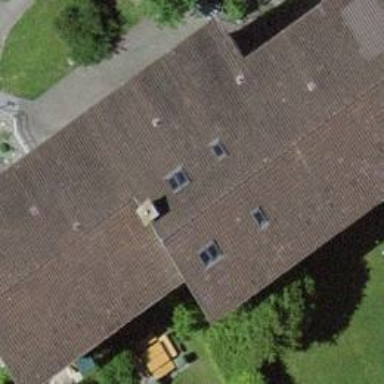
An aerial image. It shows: School building.